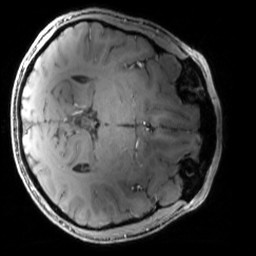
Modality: MP2RAGE
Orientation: axial
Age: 27
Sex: male
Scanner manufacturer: siemens
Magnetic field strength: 6.98 T
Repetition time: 6 s
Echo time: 0.00283 s